Question: How in the world do I get rid of these buttons?
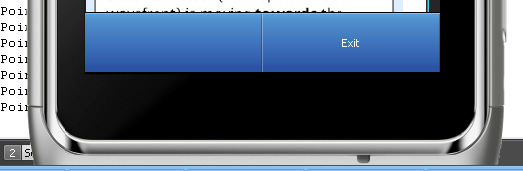
Answer: Call 'showFullScreen()' on your 'QMainWindow'.